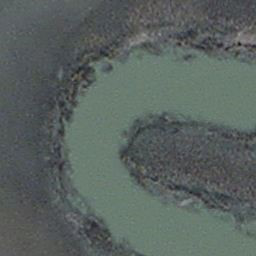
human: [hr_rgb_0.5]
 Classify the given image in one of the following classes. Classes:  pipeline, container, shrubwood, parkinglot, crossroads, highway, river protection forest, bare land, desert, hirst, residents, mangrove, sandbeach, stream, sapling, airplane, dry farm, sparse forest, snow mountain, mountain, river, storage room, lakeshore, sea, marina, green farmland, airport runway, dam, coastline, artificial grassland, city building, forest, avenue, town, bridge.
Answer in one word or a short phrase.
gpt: stream